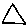
Label: triangle